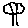
Label: tree